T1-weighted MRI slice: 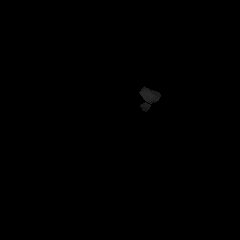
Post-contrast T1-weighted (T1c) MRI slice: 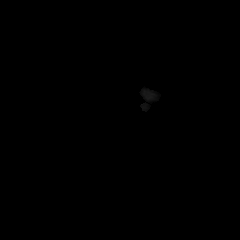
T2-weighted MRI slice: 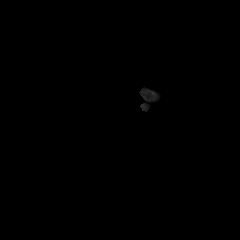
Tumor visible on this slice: no